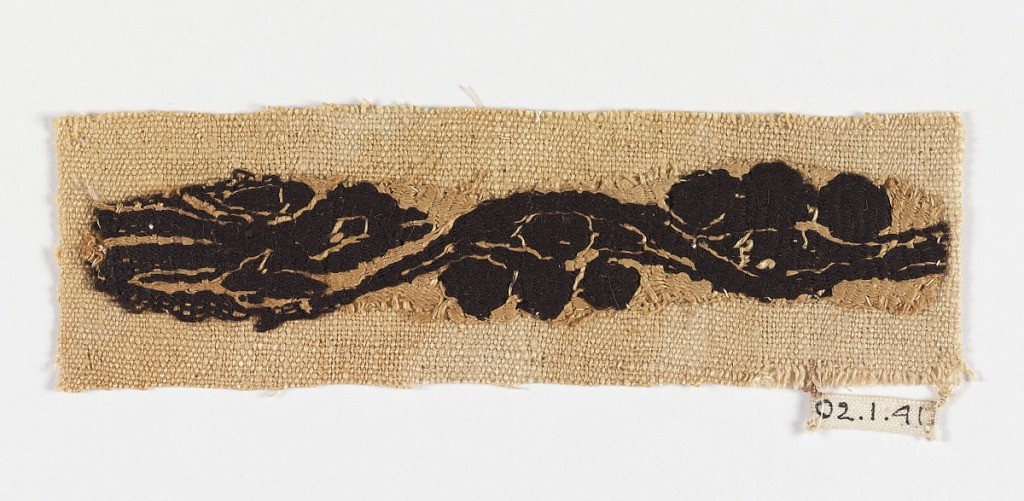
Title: Band fragment
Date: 4th–5th century
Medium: Medium:Warp; S-spun linen. Wefts; S-spun linen, S-spun wool. Technique: Slit tapestry woven with supplementary weft wrapping.
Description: Fragment of narrow decorative band mounted on modern plain weave linen. Pattern in purple on white ground. Lizard (?) head.